Question: I'm using the html5 range slider on a Django form. I have multiple sliders on the form. The functionality works fine but it always renders in html with these weird little errors (see image).
.
It seems like the problem is using template tags for the slider ID. When I remove them, the little errors go away. But of course, this means I can't save the input from the range slider to the associated field. I've also tried moving the ID into various places in the input tag but that just breaks how it renders the slider altogether. Any ideas on how I can fix this would be appreciated.
This is the template:
'''
<div class="range-slider">
{{ form.content_rating_1.errors }}
<p> <h6> <span class="range-slider__value">0</span></p></h6>
<input class="custom-range" type="range" value="0" min="0" max="50" id="{{ form.content_rating_1 }}" >
</div>
'''
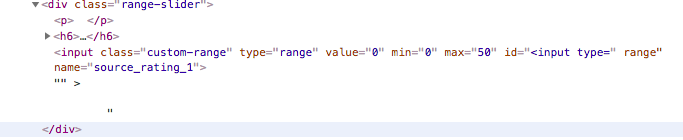
Answer: Use the 'id_for_label' property of the form field object. That will be a string. If you use 'form.content_rating_1' you will render the html markup for a full form element in the 'id' attribute.
'''
<div class="range-slider">
{{ form.content_rating_1.errors }}
<input
class="custom-range"
type="range" value="0" min="0" max="50"
id="{{ form.content_rating_1.id_for_label }}" >
</div>
'''
<URL>